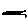
Label: line